【题型】填空题　【知识点】立体几何　【难度】medium
空间中存在 $a,b,c$ 三条不同的直线，直线 $a$ 与直线 $b$ 所成角为 $\dfrac{\pi}{12}$，直线 $a$ 与直线 $c$ 所成角为 $\dfrac{\pi}{4}$，直线 $b$ 与直线 $c$ 所成角的取值范围为\underline{\quad\quad}.（用弧度制表示）.
【解答】
【答案】$\left[ \dfrac{\pi}{6}, \dfrac{\pi}{3} \right]$

【知识点】异面直线所成的角的概念及辨析、求异面直线所成的角、圆锥的结构特征辨析

【分析】过三条直线外任一点 $S$ 分别作 $a,b,c$ 的平行线 $l_1,l_2,l_3$，根据题意构造两个圆锥，结合轴截面可得 $l_2$ 与

$l_3$ 所成角的最小值与最大值即可.

【详解】过三条直线外任一点 $S$ 分别作 $a,b,c$ 的平行线 $l_1,l_2,l_3$，

则直线 $a$ 与直线 $b$ 所成角即 $l_1,l_2$ 所成角为 $\dfrac{\pi}{12}$，

直线 $a$ 与直线 $c$ 所成角即 $l_1,l_3$ 所成角为 $\dfrac{\pi}{4}$，

直线 $b$ 与直线 $c$ 所成角即 $l_2,l_3$ 所成角.

如图，根据题意构造两个圆锥，由题意知，

其中底面圆心为 $O$，轴 $SO$ 所在直线为 $l_1$，

小圆锥的母线所在直线为 $l_2$，轴截面 $SCD$ ；

大圆锥的母线所在直线为 $l_3$，轴截面 $SAB$ ，且 $A,B,C,D,O$ 在一条直线上.

由题意 $\angle OSC = \angle OSD = \dfrac{\pi}{12}$，$\angle OSA = \angle OSB = \dfrac{\pi}{4}$，

由图可知，当 $l_2$ 移动到 $SD$，$l_3$ 移动到 $SB$ 时，可得 $l_2$ 与 $l_3$ 所成角的最小，

最小值为 $\angle DSB = \dfrac{\pi}{4} - \dfrac{\pi}{12} = \dfrac{\pi}{6}$.

当 $l_2$ 移动到 $SC$，$l_3$ 移动到 $SB$ 时，可得 $l_2$ 与 $l_3$ 所成角的最大，

最大值为 $\angle CSB = \dfrac{\pi}{4} + \dfrac{\pi}{12} = \dfrac{\pi}{3}$，

当 $l_3$ 与 $SA$ 所在直线重合，直线 $l_2$ 绕点 $S$ 在小圆锥表面从 $SC$ 连续运动至 $SD$，

直线 $l_2$ 与 $l_3$ 所成角连续变化且越来越大，从 $\dfrac{\pi}{6}$ 增至 $\dfrac{\pi}{3}$.

所以 $l_2$ 与 $l_3$ 所成角的取值范围为 $\left[ \dfrac{\pi}{6}, \dfrac{\pi}{3} \right]$.

故答案为：$\left[ \dfrac{\pi}{6}, \dfrac{\pi}{3} \right]$.
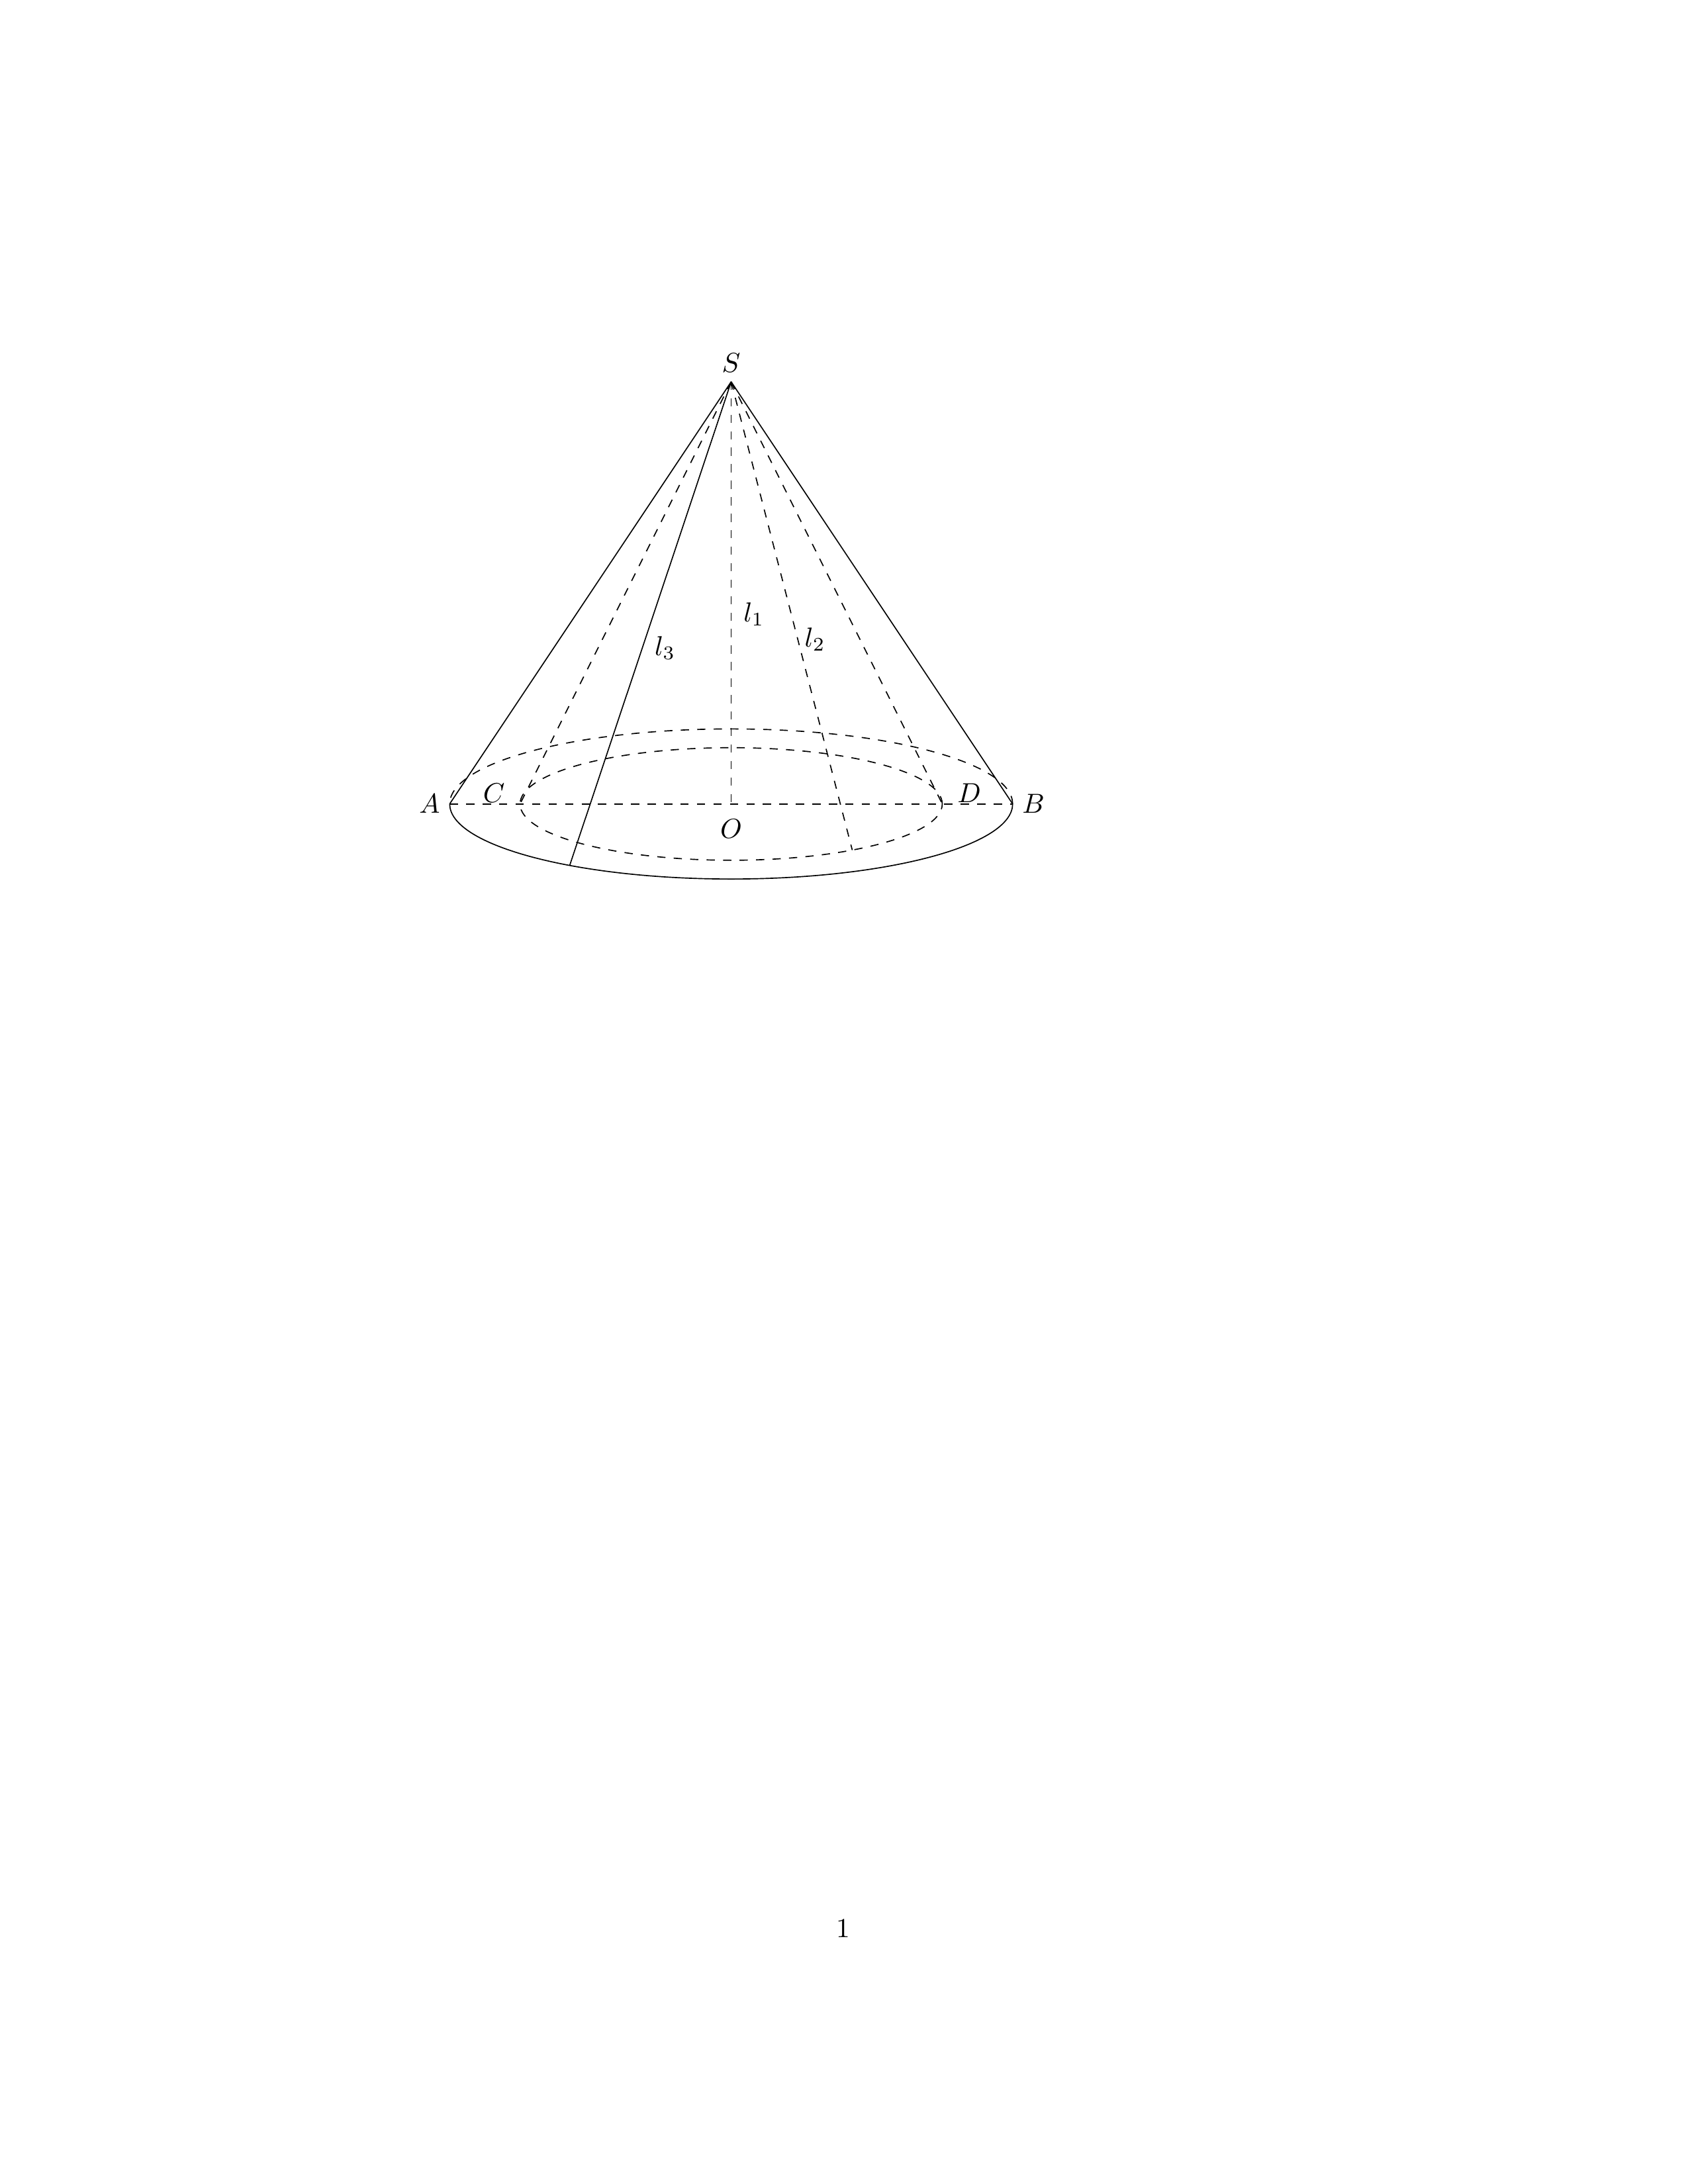